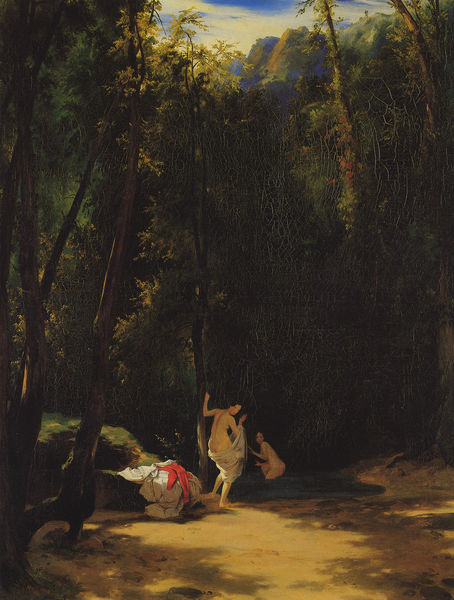
Titel: Badende Mädchen im Park von Terni
Künstler: Karl Blechen
Standort: Berlin
Institution: Alte Nationalgalerie
Schlagwörter: akt, baum, berg, blau, blätter, dunkel, gemälde, himmel, laub, mann, nackt, schatten, wasser, weiß, wolken, baden, badende, baumstämme, bäume, fluss, frauen, gelb, grün, impressionismus, landschaft, menschen, mädchen, ocker, sand, see, teich, ufer, äste, braun, damen, frankreich, frau, grau, hell, kleid, kleider, licht, rücken, schwarz, szene, gras, rasen, rot, tuch, weg, wolke, malerei, tanz, barock, kleidung, öl, bach, erde, natur, stamm, zweige, gewässer, sonne, boden, gewand, tücher, decke, paar, wald, hintern, strand, düster, zwei, berge, fels, gebirge, gipfel, bank, romantik, stämme, monet, lichteinfall, scham, hoch, impression, bad, antike, wurzel, erdboden, moos, abtrocknen, ausziehen, lichtung, nixe, mythologie, bekleidung, rau, wurzeln, romantisch, tümpel, sonnenflecken, dickicht, nymphe, nymphen, schatte, urwald, heimlich, reigen, diana, klamm, feucht, schäferstündchen, walt, geheim, ausgezogen, blechen, sachen, weolken, kleiderbündel, lcihtung, rote kleidung, gweand, malereoi, nasckt, romantikb, po, banden, dunkler wald